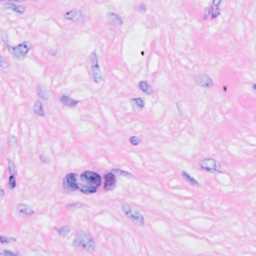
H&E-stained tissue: Breast